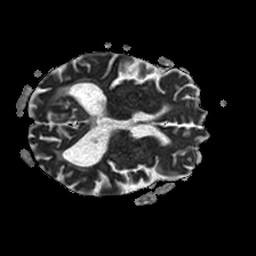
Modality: ADC
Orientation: axial
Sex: female
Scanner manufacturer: philips
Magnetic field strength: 1.5 T
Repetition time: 3.389 s
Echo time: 0.06899 s